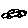
Label: car